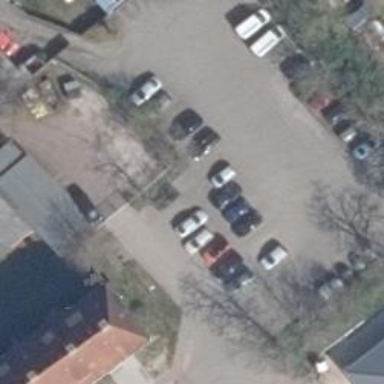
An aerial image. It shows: Parking area with asphalt surface.